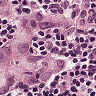
Metastatic tissue present: yes